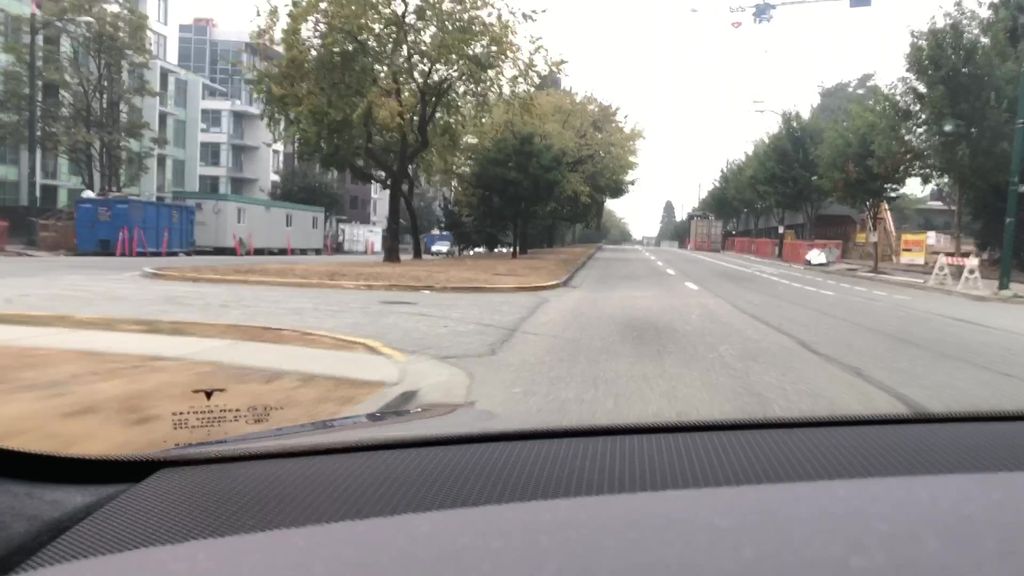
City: vancouver